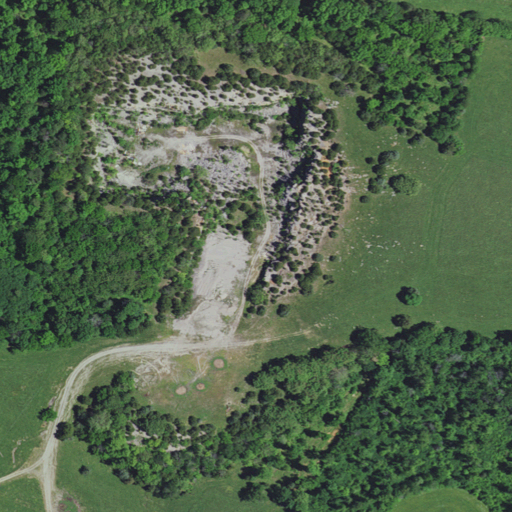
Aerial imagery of mountain in Kentucky named Siever Knob containing pasture, deciduous forest, and mixed forest